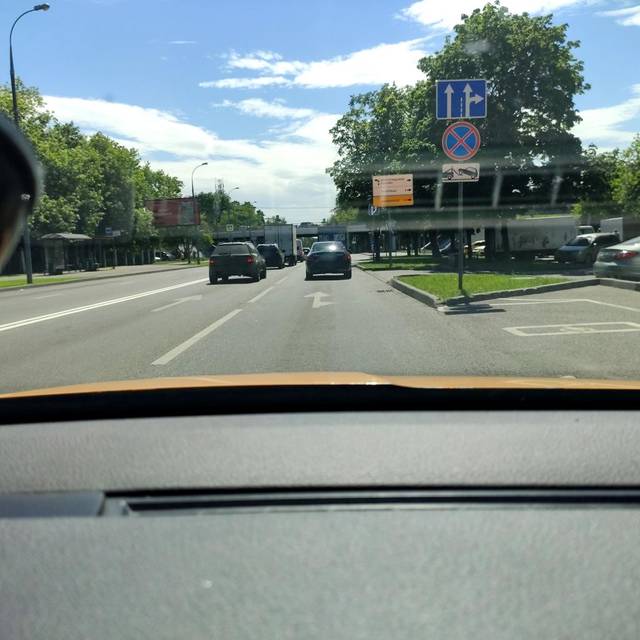
Region: Russia
Coordinates: 55.703, 37.793